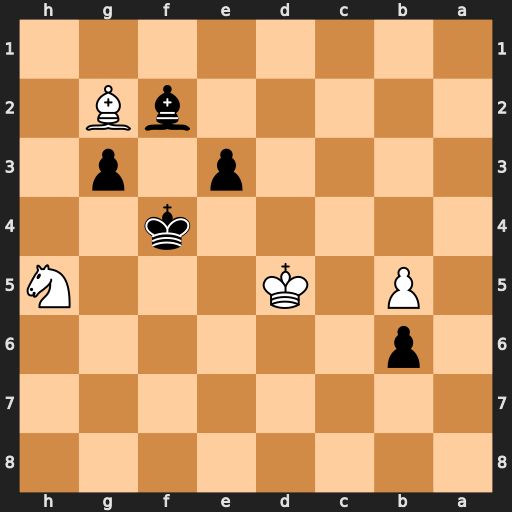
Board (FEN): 8/8/1p6/1P1K3N/5k2/4p1p1/5bB1/8
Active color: b
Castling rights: -
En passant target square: -
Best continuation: Kg4 Nxg3 Kxg3